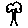
Label: tree